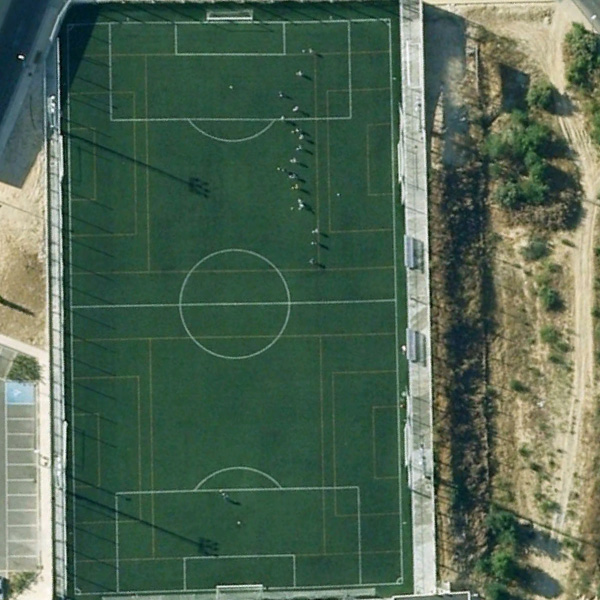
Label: Playground